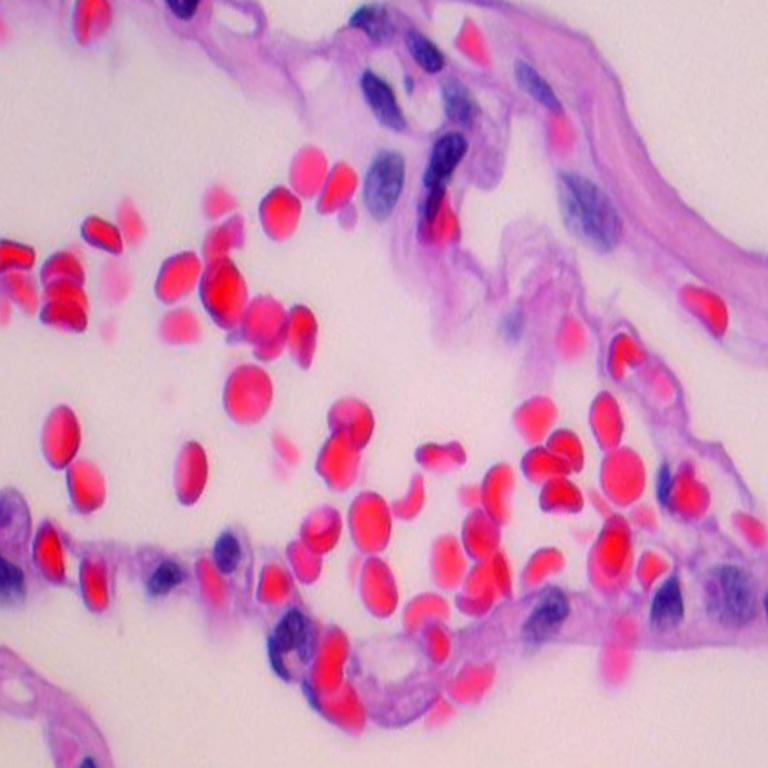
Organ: lung
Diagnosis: benign